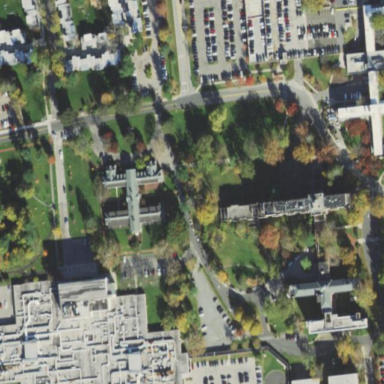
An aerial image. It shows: University.